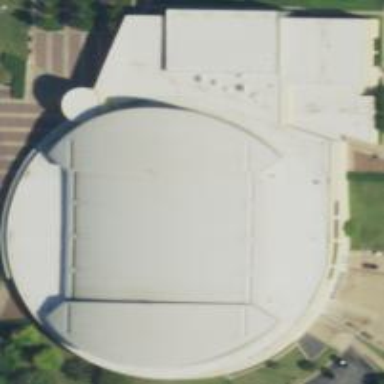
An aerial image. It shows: University stadium designed for basketball.